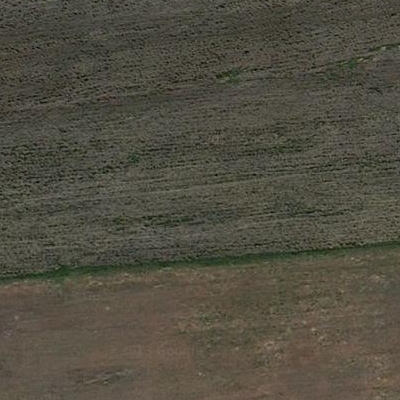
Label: Field